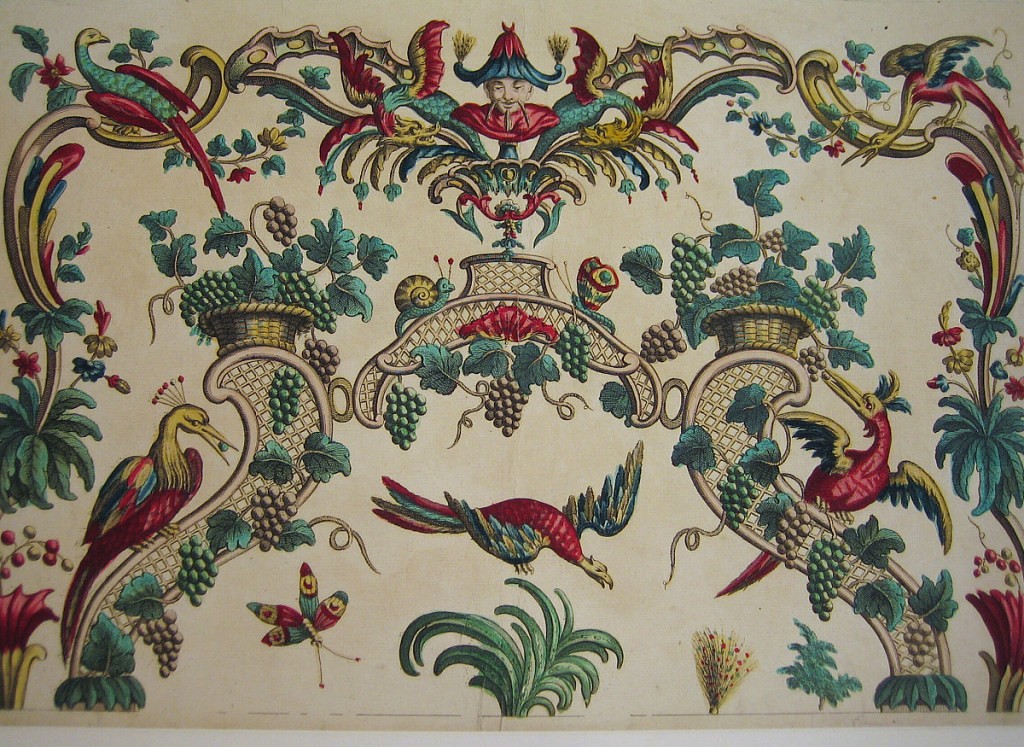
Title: Print
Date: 1740–70
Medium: Hand-colored etching with watercolor on paper
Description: At top and sides is a border composed of scrolls, flowers, birds, and a Chinese mask flanked by dragons at top center. Inside is an arch composed of lattice work scrolls on which grape vines grow. Three birds on and under it. Tops of two plumes. Broken bordering line, bottom.